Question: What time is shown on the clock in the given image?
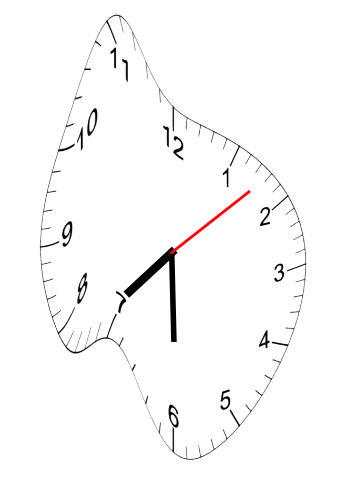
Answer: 07:30:08